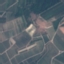
Land use / land cover: PermanentCrop